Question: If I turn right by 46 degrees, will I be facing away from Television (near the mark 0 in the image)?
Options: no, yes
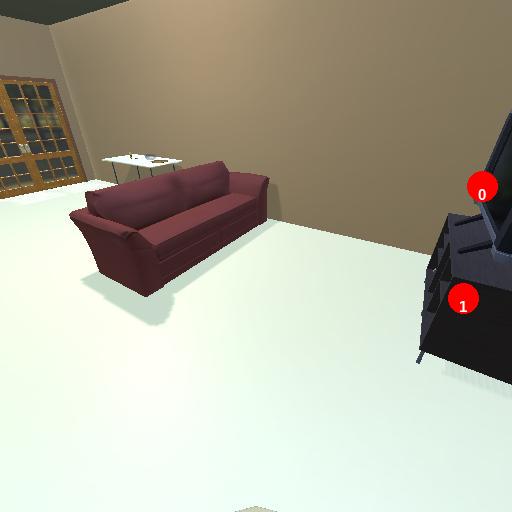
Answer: no